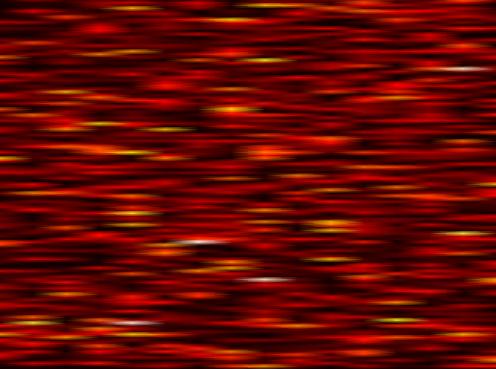
Label: FBMC